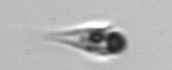
Label: Mesodinium